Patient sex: M
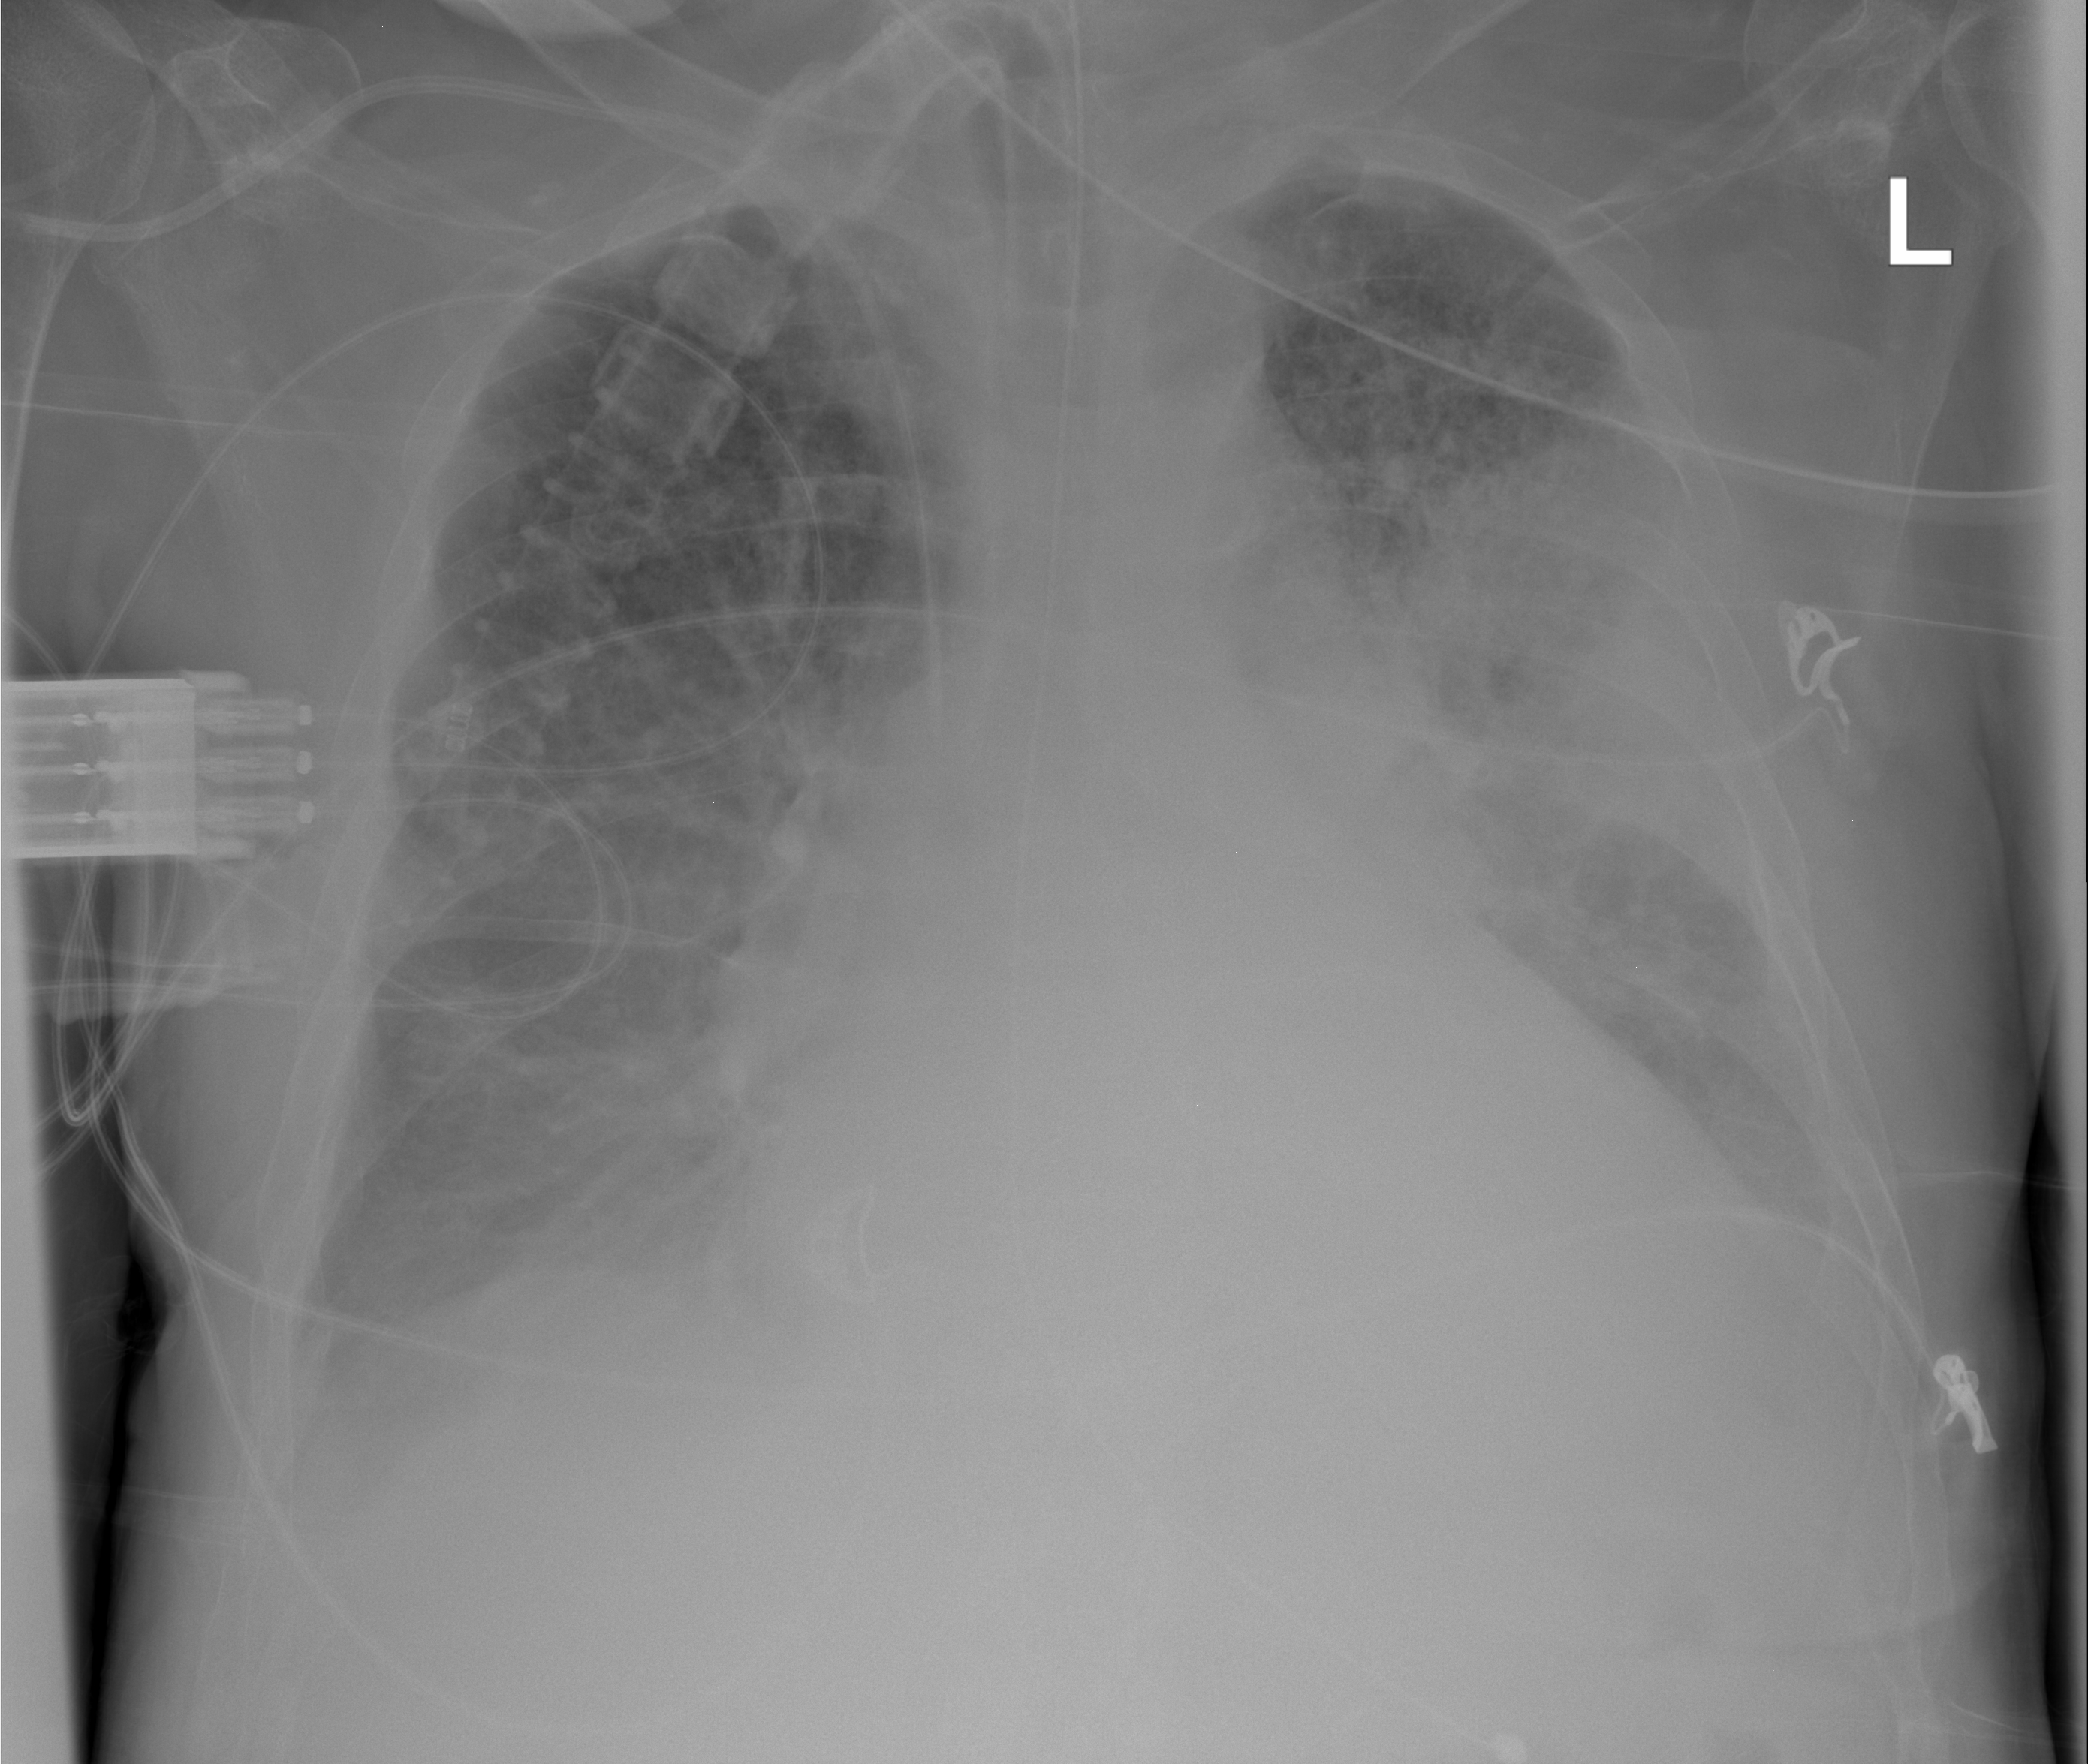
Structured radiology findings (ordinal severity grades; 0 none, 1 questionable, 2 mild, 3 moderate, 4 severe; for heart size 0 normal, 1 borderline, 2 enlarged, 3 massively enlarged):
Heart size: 2
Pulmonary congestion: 2
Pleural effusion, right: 3
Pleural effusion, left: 2
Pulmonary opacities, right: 2
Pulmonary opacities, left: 4
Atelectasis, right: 2
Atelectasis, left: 3